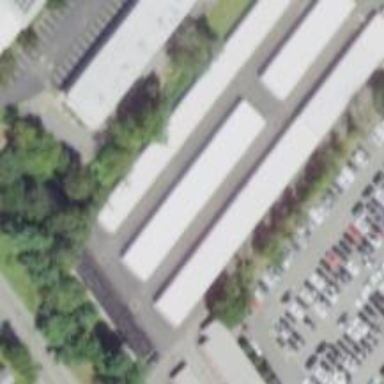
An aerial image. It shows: Building housing storage rental shop.